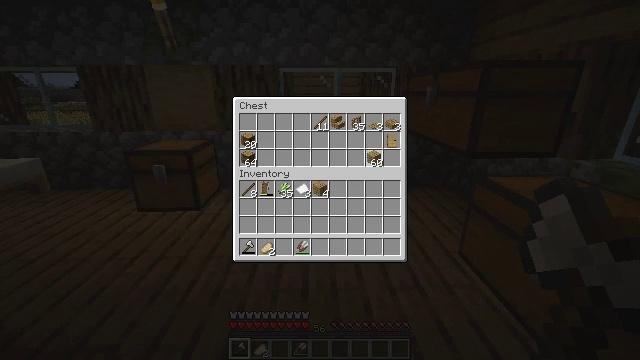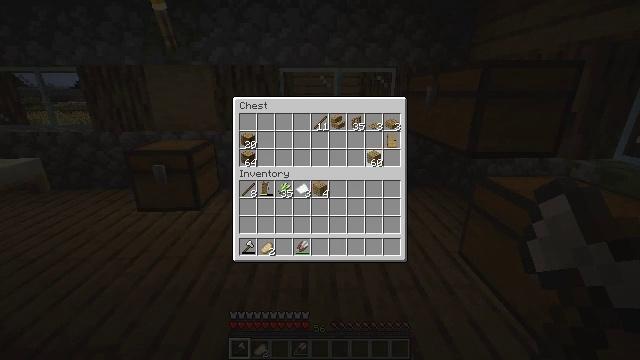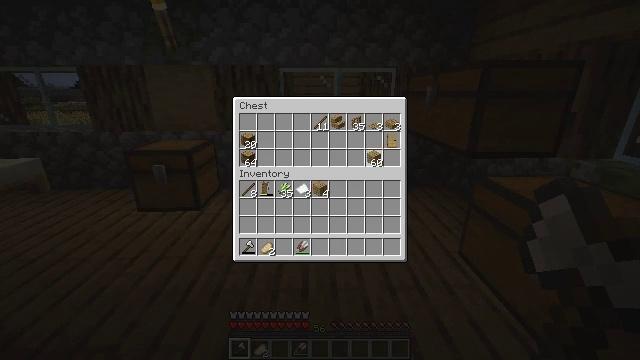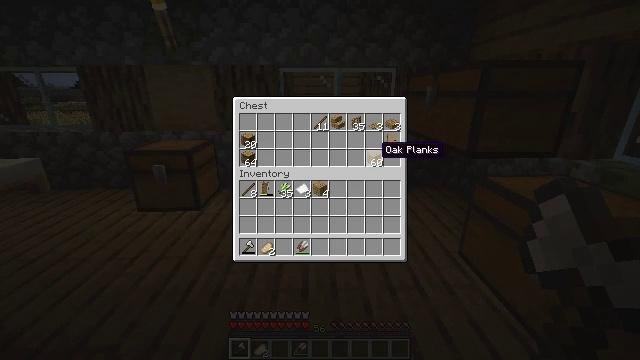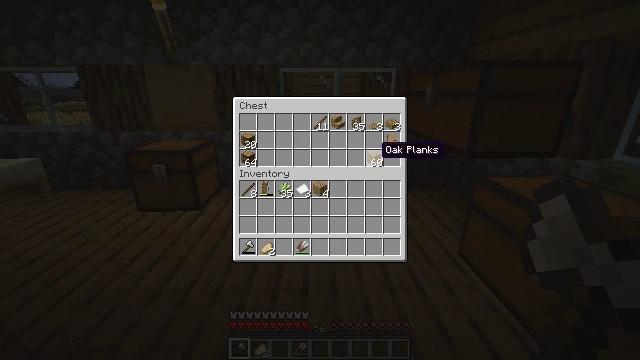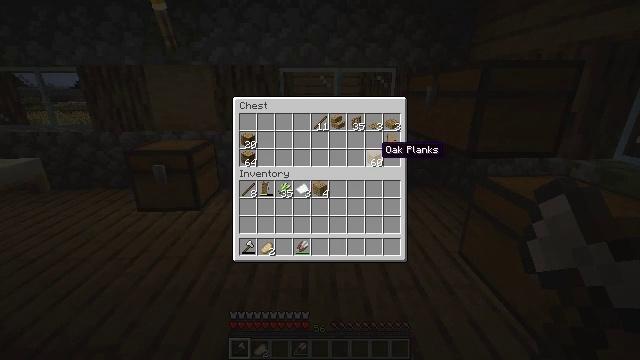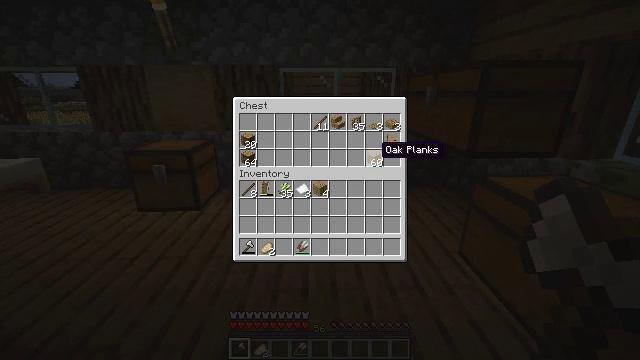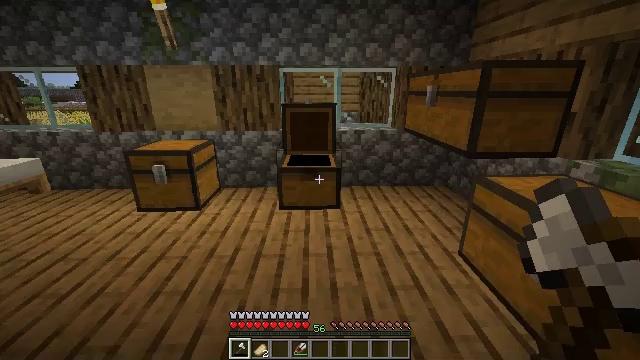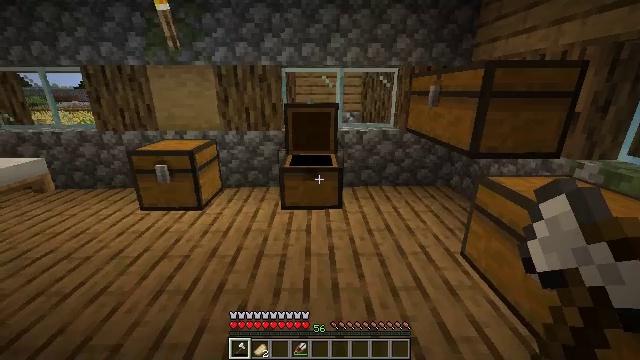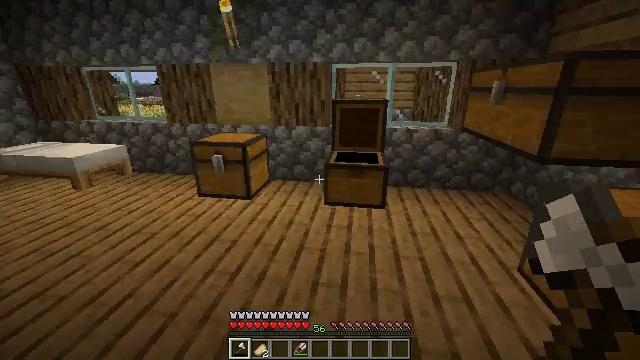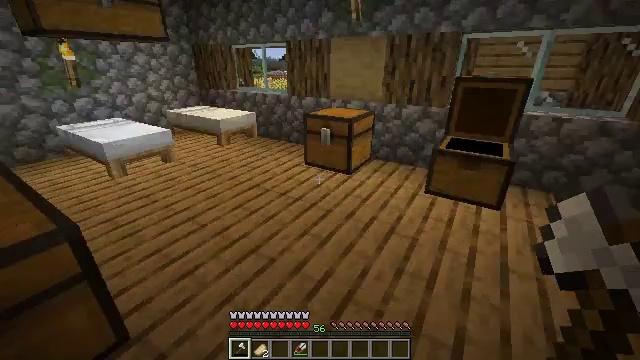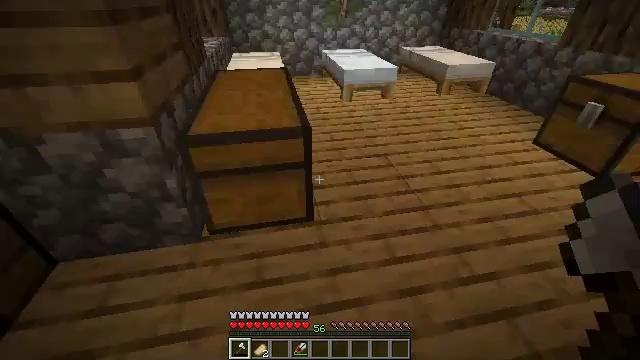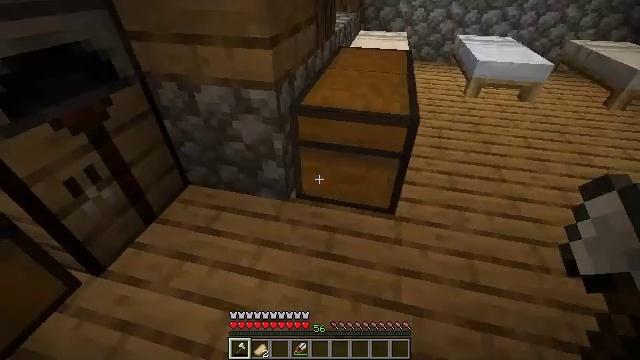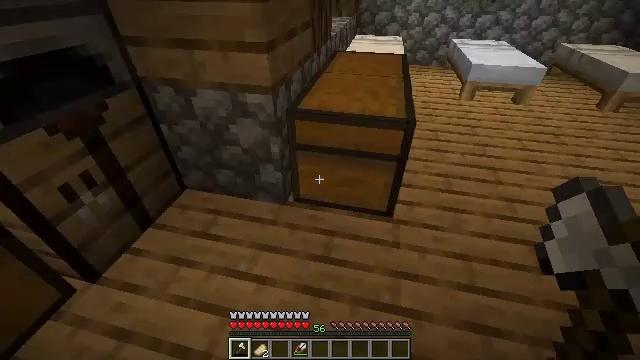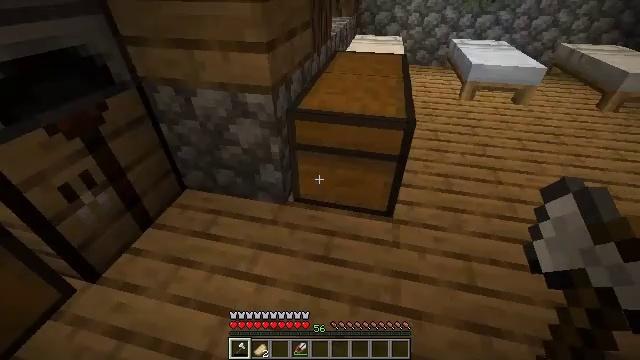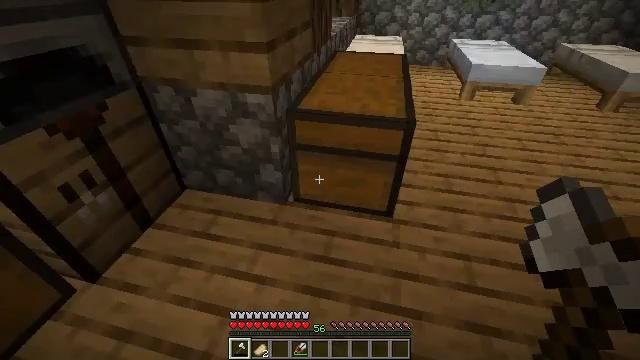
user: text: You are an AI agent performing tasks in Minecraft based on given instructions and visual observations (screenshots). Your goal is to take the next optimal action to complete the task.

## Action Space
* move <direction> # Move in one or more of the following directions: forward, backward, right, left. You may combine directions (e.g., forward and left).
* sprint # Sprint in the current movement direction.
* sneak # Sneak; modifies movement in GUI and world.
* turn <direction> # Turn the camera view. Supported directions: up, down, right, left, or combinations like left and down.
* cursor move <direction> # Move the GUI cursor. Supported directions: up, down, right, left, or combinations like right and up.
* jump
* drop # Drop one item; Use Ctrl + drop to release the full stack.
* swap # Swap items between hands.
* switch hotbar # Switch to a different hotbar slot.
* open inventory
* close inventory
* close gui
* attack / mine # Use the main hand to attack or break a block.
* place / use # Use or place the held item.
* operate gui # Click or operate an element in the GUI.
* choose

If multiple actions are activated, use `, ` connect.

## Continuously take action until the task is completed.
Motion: motion action
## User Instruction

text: Make a cartography table with paper and planks.
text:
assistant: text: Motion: operate gui
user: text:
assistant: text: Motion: operate gui
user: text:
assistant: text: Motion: no_op
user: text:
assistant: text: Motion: no_op
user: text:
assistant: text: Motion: no_op
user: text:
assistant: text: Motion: no_op
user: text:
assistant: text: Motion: no_op
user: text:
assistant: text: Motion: no_op
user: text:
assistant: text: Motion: close gui
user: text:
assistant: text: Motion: turn left, open inventory
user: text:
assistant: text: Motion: turn left and down
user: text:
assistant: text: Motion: turn left and down
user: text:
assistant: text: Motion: turn left and down
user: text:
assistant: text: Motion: no_op
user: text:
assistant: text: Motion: no_op
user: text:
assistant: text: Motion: no_op
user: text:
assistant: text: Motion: no_op
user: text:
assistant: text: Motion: turn up
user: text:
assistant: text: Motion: turn left and up
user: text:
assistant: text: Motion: turn left and up
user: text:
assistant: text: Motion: turn left
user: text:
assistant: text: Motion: use / place
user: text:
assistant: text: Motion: use / place
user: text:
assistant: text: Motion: use / place
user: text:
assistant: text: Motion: use / place
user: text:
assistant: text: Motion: no_op
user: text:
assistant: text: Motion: no_op
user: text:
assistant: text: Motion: no_op
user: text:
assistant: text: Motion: no_op
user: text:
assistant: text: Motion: no_op